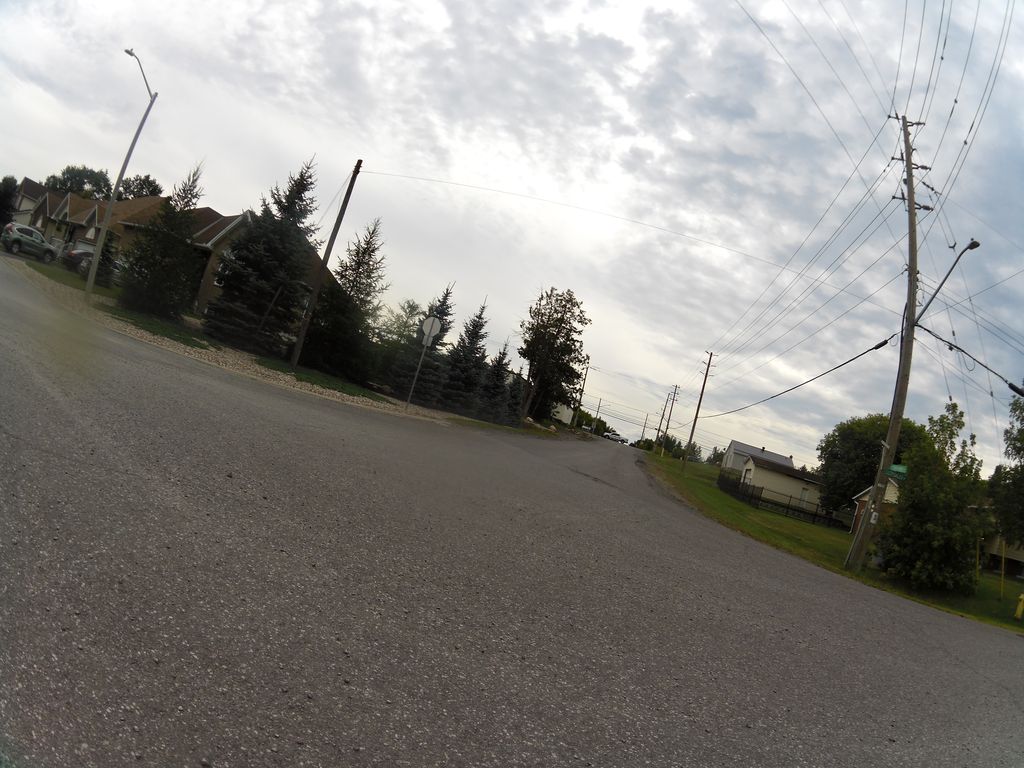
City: ottawa-gatineau